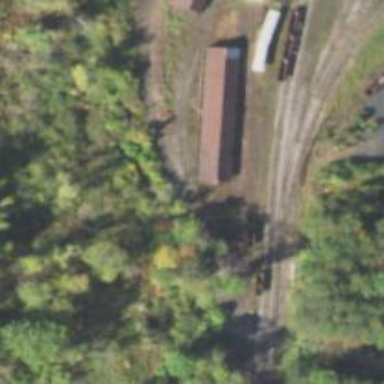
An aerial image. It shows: Narrow gauge railway.